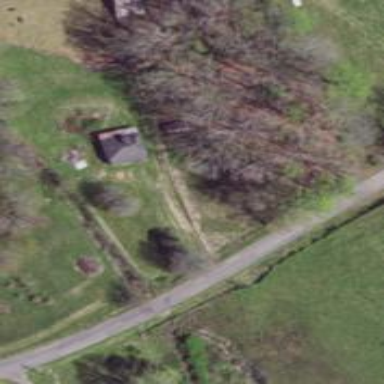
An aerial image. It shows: Driveway.